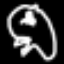
Label: frog